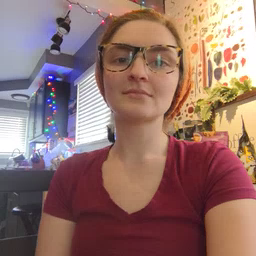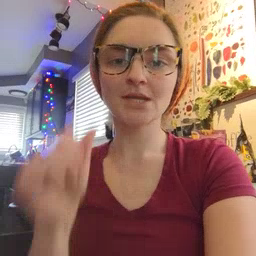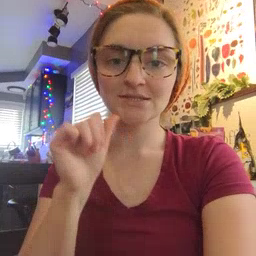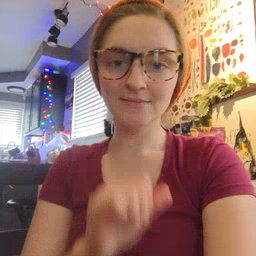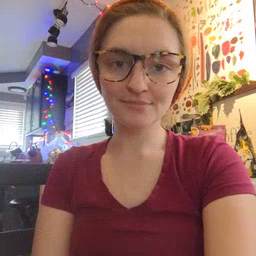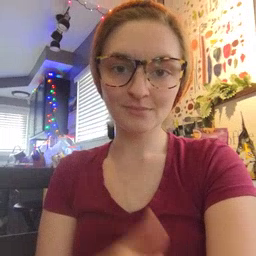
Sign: aunt